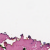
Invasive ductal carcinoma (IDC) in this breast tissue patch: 0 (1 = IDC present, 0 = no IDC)